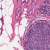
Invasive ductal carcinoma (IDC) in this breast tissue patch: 0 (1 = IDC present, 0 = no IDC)